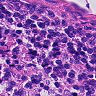
Metastatic tissue present: no